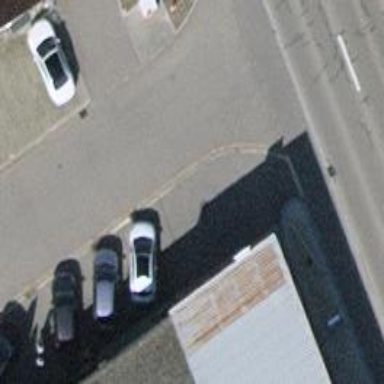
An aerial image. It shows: Paved driveway road for service vehicles.